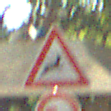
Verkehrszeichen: WildwechselLinks
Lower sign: UeberholverbotKraftfahrzeuge
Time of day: SunriseSunset
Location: Outdoor (Suburban)
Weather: Clear
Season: NotSpecified
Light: Natural